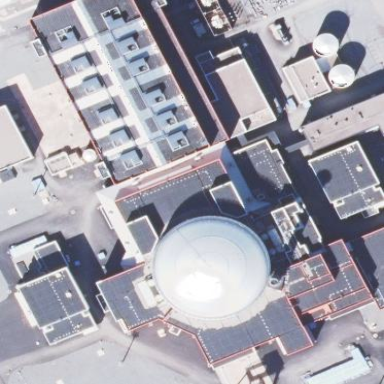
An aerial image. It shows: Industrial building with nuclear power generator.